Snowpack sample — Snodgrass Mountain, Crested Butte, Colorado (2/4/25, 12:06 PM MST)
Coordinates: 38.923, -106.968
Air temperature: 35 °F
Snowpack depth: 80 cm
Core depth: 50 cm
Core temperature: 30.2 °F
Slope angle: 14°, slope face: 78°
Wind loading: low
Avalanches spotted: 0
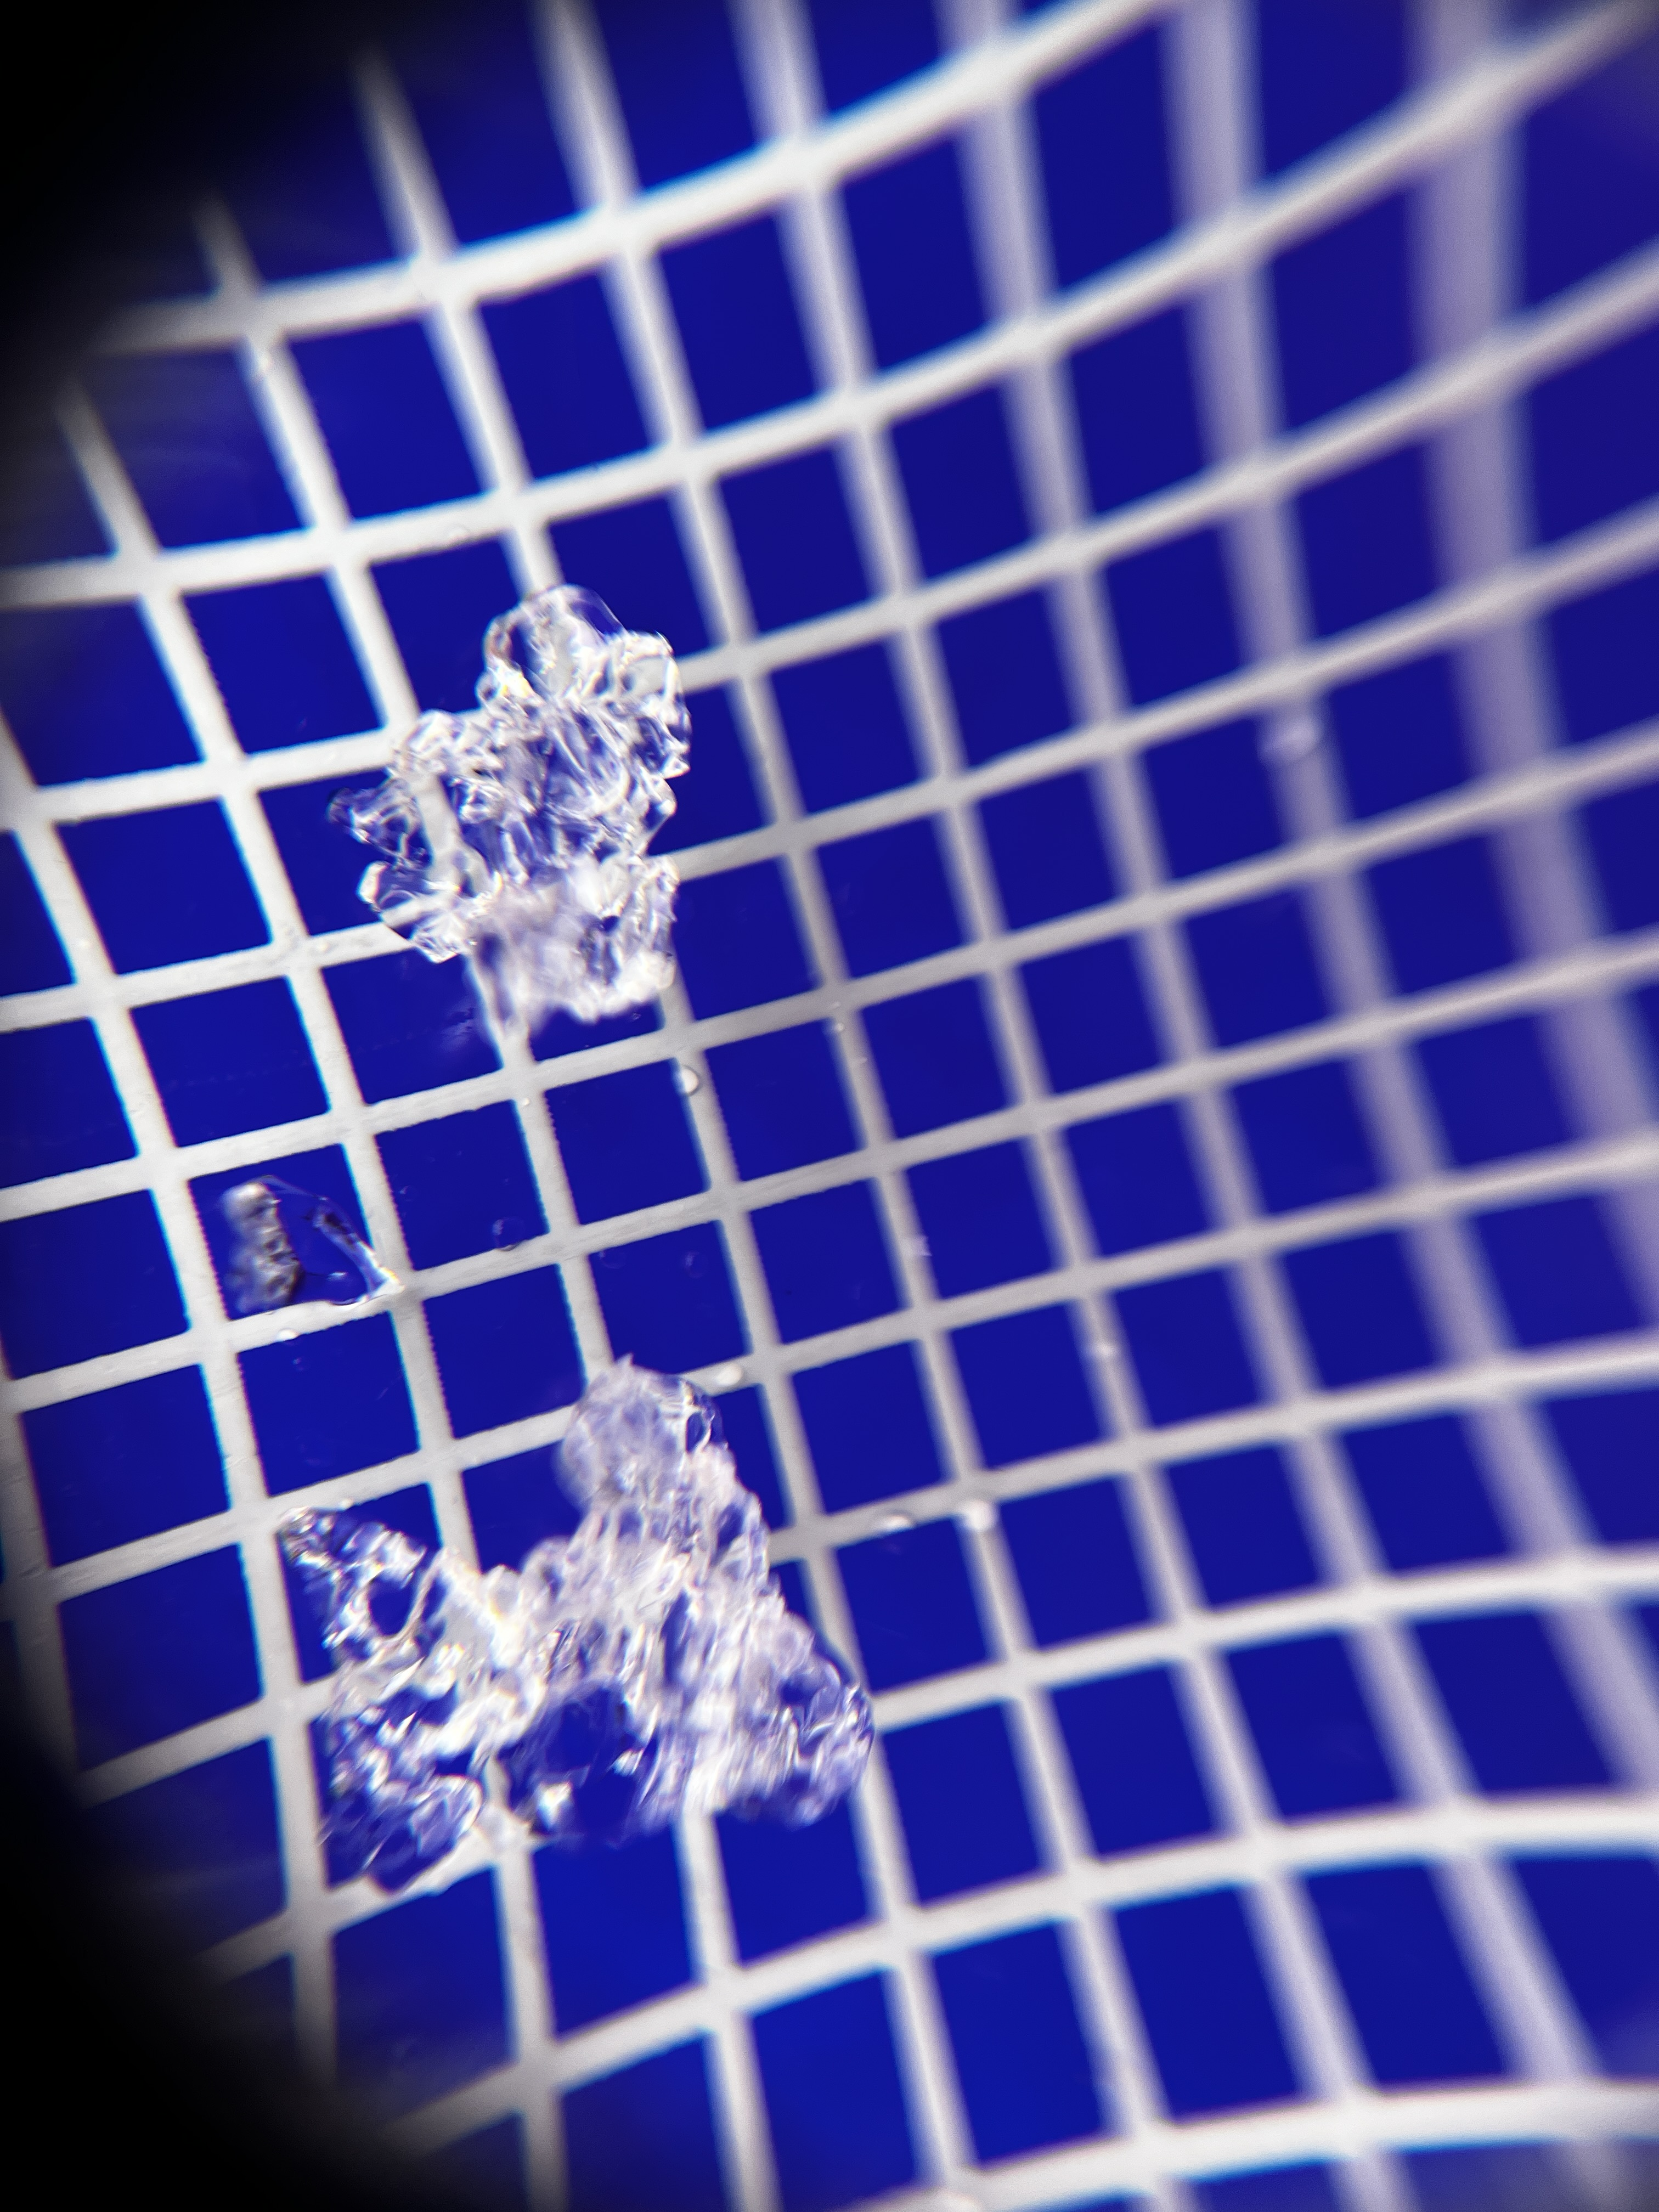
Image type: magnified_profile
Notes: No avalanches nearby, unusually warm weather for the last month reported by residents, Collected 25 yards from treeline